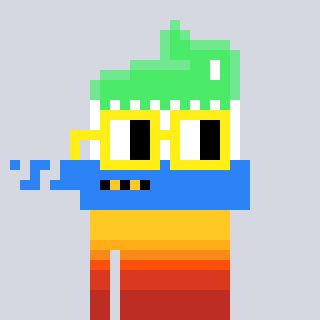
a pixel art character with square yellow glasses, a toothbrush-shaped head and a purple-colored body on a cool background